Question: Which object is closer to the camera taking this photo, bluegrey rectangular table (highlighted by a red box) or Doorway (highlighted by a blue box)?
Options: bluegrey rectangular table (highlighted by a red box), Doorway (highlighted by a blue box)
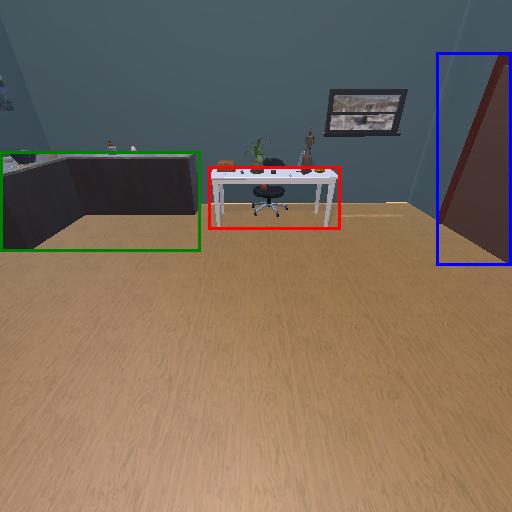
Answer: bluegrey rectangular table (highlighted by a red box)